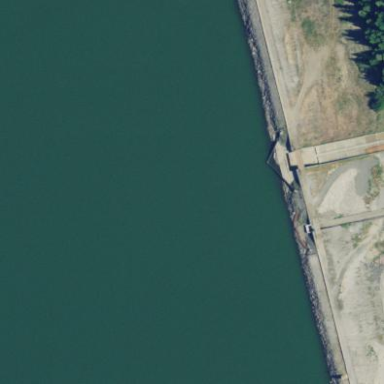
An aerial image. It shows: Dam along waterway.